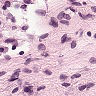
Metastatic tissue present: no